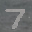
Label: 7